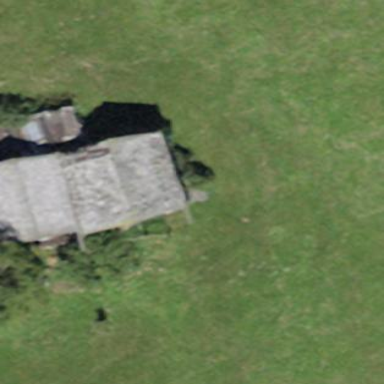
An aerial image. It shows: Building with tile roof.